Pattern: Fleet
Description: Transform an image into one with a sense of time or the accumulation of years.
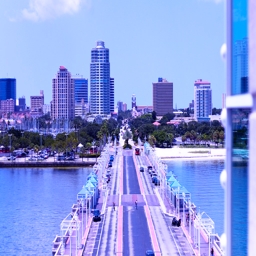
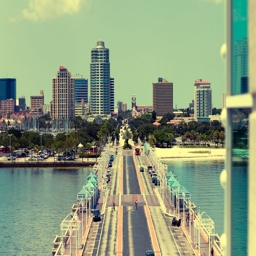
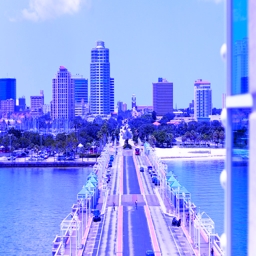
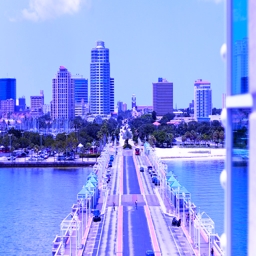